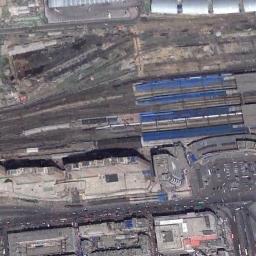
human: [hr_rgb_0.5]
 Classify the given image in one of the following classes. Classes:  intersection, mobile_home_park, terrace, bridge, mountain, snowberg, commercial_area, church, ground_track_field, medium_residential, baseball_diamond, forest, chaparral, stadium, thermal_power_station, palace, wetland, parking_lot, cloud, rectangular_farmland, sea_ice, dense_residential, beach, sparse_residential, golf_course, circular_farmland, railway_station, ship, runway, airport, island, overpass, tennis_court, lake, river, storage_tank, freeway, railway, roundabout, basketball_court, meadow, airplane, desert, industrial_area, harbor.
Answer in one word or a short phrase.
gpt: railway_station